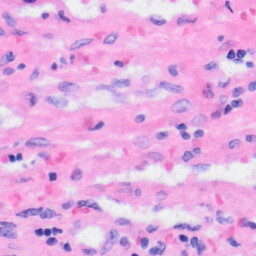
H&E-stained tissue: Liver